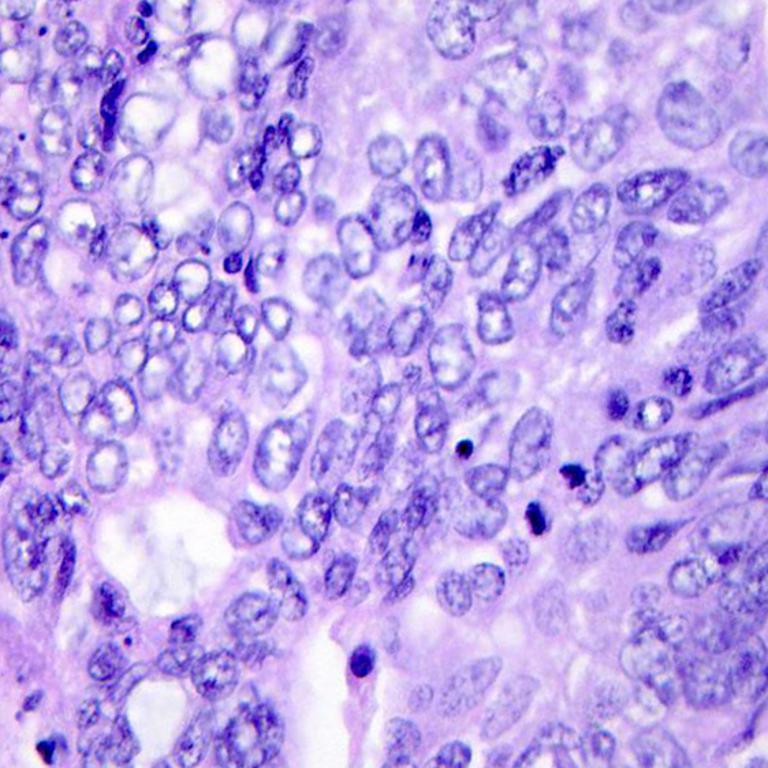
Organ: colon
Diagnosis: adenocarcinomas